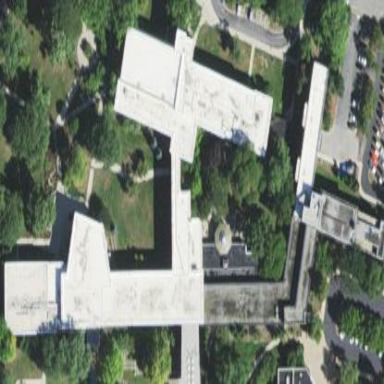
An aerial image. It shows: University building.